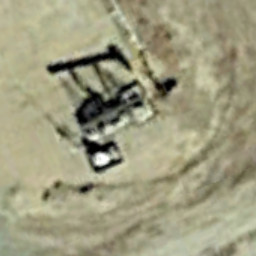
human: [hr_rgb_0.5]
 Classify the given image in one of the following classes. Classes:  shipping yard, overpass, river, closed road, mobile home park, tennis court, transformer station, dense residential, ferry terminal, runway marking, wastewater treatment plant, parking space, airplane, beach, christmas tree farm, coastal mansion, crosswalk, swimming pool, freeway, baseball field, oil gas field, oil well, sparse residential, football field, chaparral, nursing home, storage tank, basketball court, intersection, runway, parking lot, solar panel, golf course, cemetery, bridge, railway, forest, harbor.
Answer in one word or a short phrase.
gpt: oil well